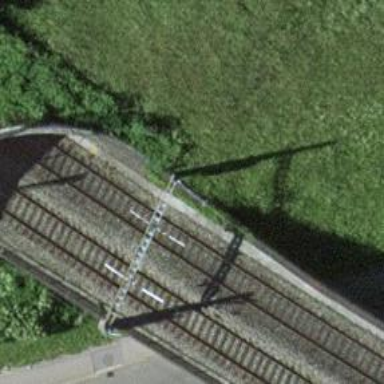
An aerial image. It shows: Railway bridge with electrified tracks and single rail.